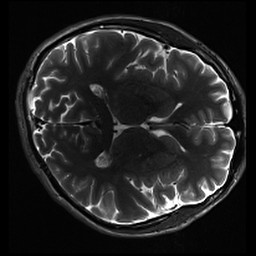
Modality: inplaneT2
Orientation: axial